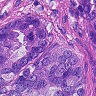
Metastatic tissue present: yes